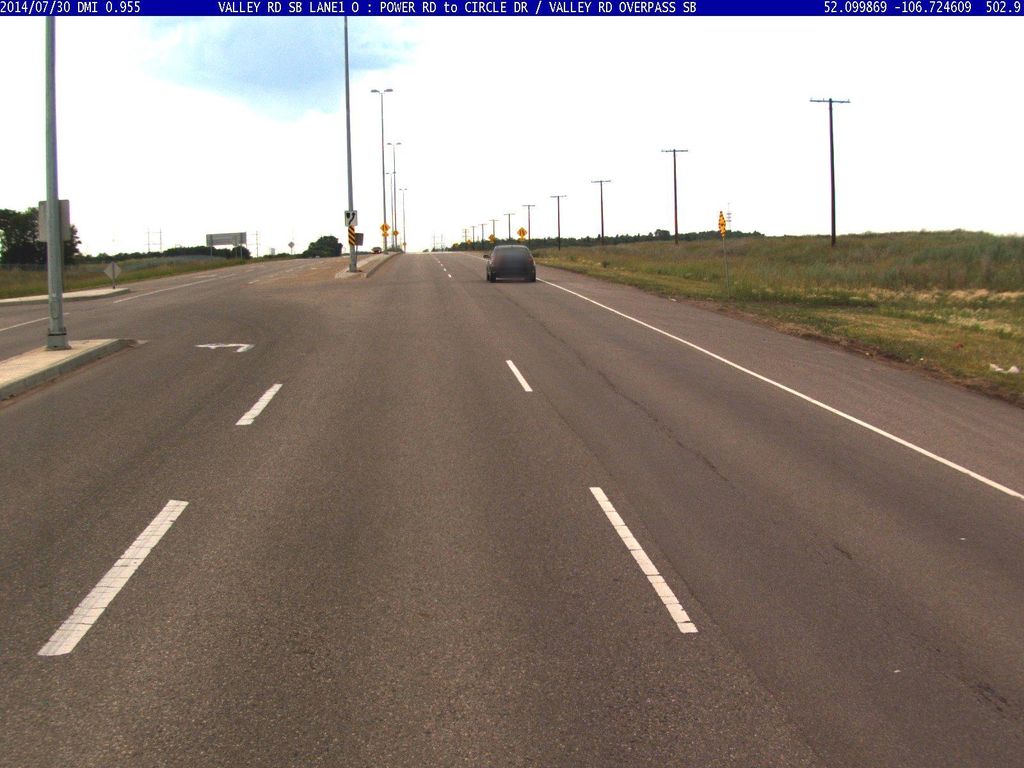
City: saskatoon